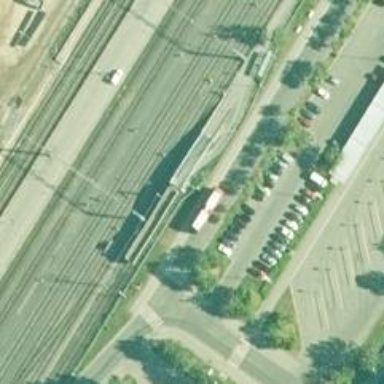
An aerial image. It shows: Car shuttle railway.